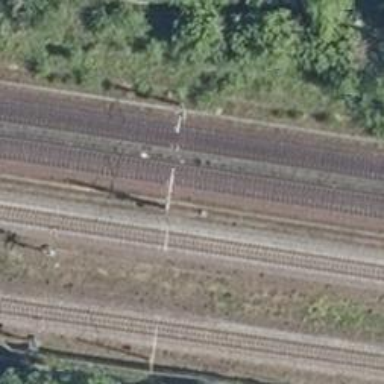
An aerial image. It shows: Milestone along the railway with catenary mast.